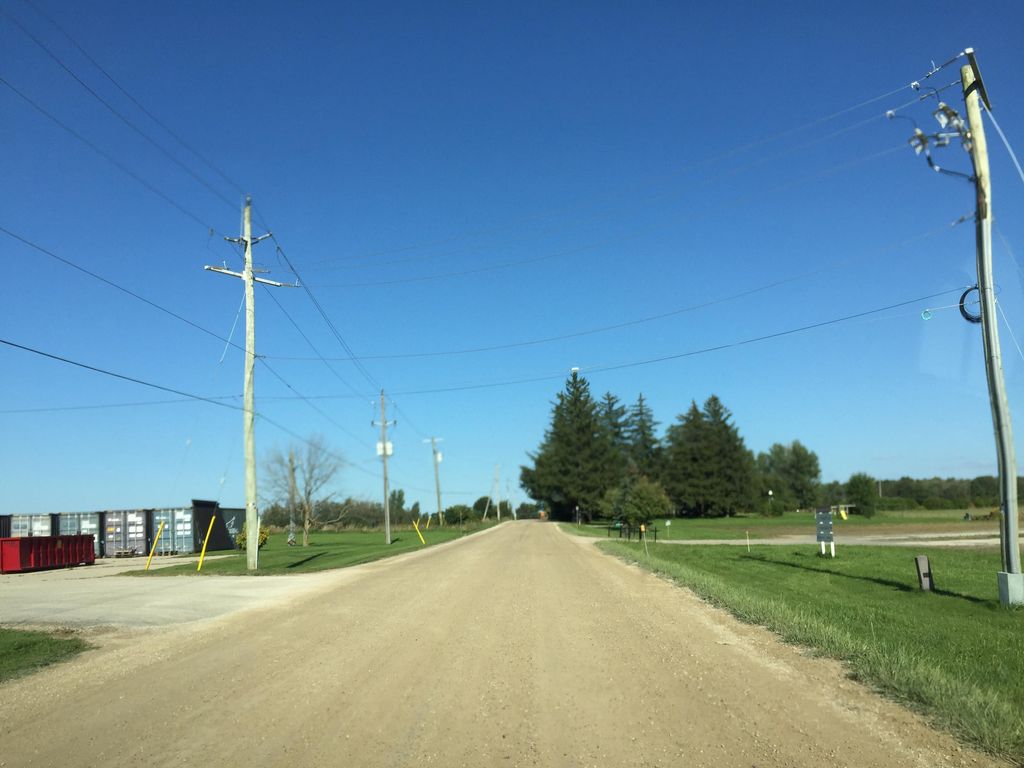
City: kitchener-waterloo